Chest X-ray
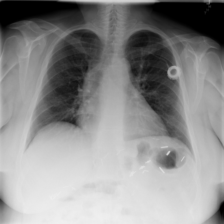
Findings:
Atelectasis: negative
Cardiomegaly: negative
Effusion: negative
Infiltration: negative
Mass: negative
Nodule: negative
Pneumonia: negative
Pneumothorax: negative
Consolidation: negative
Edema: negative
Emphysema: negative
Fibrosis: negative
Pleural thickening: negative
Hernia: negative